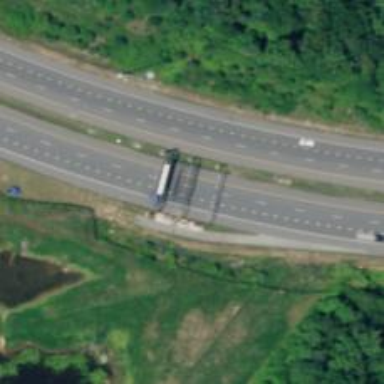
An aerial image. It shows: Toll gantry on the road.